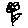
Label: flower